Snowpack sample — Loveland Pass, Silver Plume, Colorado, USA (2/11/26, 12:00 PM MST)
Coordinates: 39.663, -105.886
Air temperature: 35 °F
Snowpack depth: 82 cm
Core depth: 30 cm
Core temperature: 28.4 °F
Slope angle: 13°, slope face: 12°
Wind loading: high
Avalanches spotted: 1
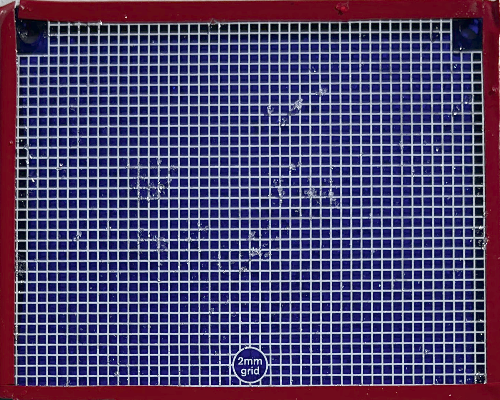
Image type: profile
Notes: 1 small avalanche spotted on the north side of the bowl, lots of wind loading